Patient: sex F, age 52
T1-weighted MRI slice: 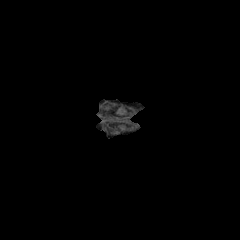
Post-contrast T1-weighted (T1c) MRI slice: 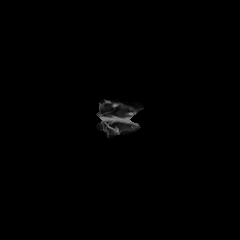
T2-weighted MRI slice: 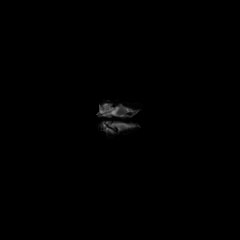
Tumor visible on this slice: no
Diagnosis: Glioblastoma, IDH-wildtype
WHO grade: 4